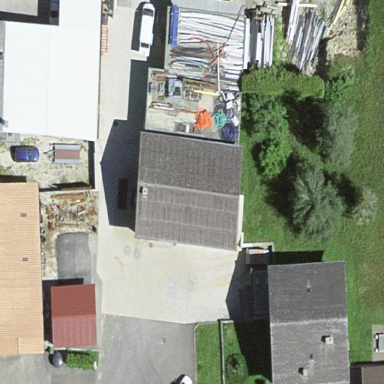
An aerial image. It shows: Warehouse building.